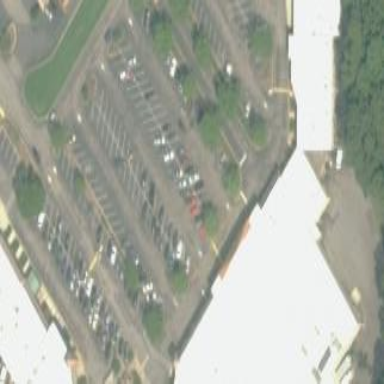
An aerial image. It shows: Flat roof retail building.